Question: I'm trying to create a new use for an already implemented tool we use here at work, but I'm very sure I'm doing something wrong.
I can't figure out how to make it delete a row. And even more, I can figure out how to clone everything within .pt-entry, and have it replicated inside of the incremental .pt-entry...but without the user filled in info.
Hopefully this makes sense.
You can check out my <URL>, but here's the code breakdown for the rest of yous:
HTML:
'''
<table class="manage-pt" id="0">
<tr class="pt-entry">
<td class="pt-toggle-group">
<input type="button" class="pt-button togPTbutton" value="?" />
<input type="button" class="pt-button addPTbutton" value="+" />
<input type="button" class="pt-button delPTbutton" value="-" />
</td>
<td class="pt-values">
<div>
<input type="text" class="vendor" placeholder="Vendor Name" />
</div>
<div>
<textarea class="ptCode" name="ptCode" placeholder="Pixel Tag Code" ></textarea>
</div>
<div class="page-select">
<select>
<option value="AllPages">All Pages</option>
<option value="HomePage">HomePage</option>
<option value="VehicleDetailsPage">VehicleDetailsPage</option>
<option value="VehicleSearchResults">VehicleSearchResults</option>
<option value="ContactUsForm">ContactUsForm</option>
</select>
</div>
<div class="area-checkboxes">
<p class="wheretosave">Where?</p>
<input type="checkbox" name="head" /><label for="head">Head</label>
<input type="checkbox" name="body" /><label for="body">Body</label>
</div>
<div class="save-pt">
<input value="SAVE" type="submit" />
</div>
</td>
</tr>
</table>
'''
JavaScript:
'''
// HIDES CURRENT PT & CHANGES TOGGLE BUTTON ICON WHEN CLICKED
$('.togPTbutton').click(function(){
$('.pt-values').slideToggle(25, function() {
if ($('.pt-values').is(':hidden')) {
$('input.togPTbutton').val('?');
}else{
$('input.togPTbutton').val('?');
}
});
});
$(document).ready(function () {
var table = $('.manage-pt'),
rows = $(table).find('tr'),
rowCount = $(rows).length,
addedRow = $(document.createElement('tr')),
addButton = $('.addPTbutton'),
removeButton = $('.delPTbutton');
function addRow(){
var thisRow = $(addedRow).clone(true);
$(thisRow).attr('class','.pt-entry-' + rowCount);
rowCount += 1;
$(thisRow).html('<td>row</td>');
$(table).append(thisRow);
}
function removeRow(){
var items = $(table).querySelectorAll('tr');
if (rowCount > 1) {
$(table).remove(items[rowCount - 1]);
rowCount -= 1;
}else{
alert('CANNOT DELETE LAST ROW');
}
}
addButton.click(function(e){
addRow();
});
removeButton.click(function(e){
removeRow();
});
});
'''
Should look close to something like this mockup ...

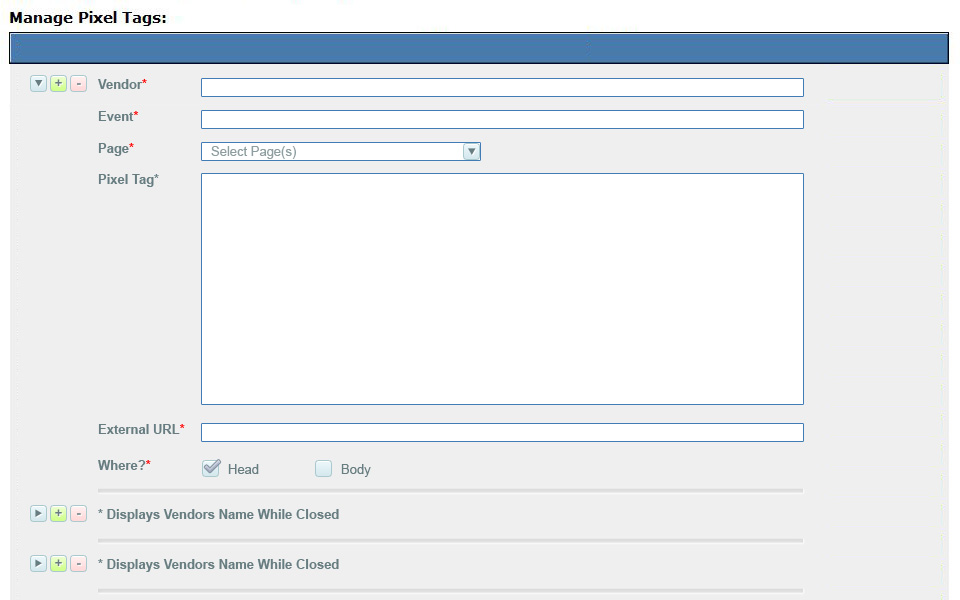
Answer: Alright, I think I found your problem. You are trying to call '$(table).querySelectorAll('tr')'. '.querySelectorAll' is a javascript function that you are using with a JQuery selector. This is where your 'removeRow()' function bombs. Try commenting that line out. Then, you will need to find a new way to select the last row, which can easily be done with this:
'''
$(table).find('tr:last').remove();
'''
Final form:
'''
function removeRow(){
//var items = $(table).querySelectorAll('tr');
if (rowCount > 1) {
//$(table).remove(items[rowCount - 1]);
$(table).find('tr:last').remove();
rowCount -= 1;
}
else
{
alert('CANNOT DELETE LAST ROW');
}
}
'''
If you want this to work in IE8 and older, you can use this JQuery since you have the number of rows:
'''
$(table).find('tr').eq(rowCount - 1).remove();
'''
in place of:
'''
$(table).find('tr:last').remove();
'''
JSFiddle: <URL>
EDIT: ------------------------------------------------------------------------------------
Alright, I found a solution being able to delete the current row.
First, allow a parameter into your removeRow function and switch the selector to use 'closest':
'''
function removeRow(currRow){
//var items = $(table).querySelectorAll('tr');
if (rowCount > 1) {
//$(table).remove(items[rowCount - 1]);
currRow.closest('tr').remove();
rowCount -= 1;
}
else
{
alert('CANNOT DELETE LAST ROW');
}
}
'''
Then you will need to modify your '.click' function so that it will change dynamically as you add/remove rows/buttons. Also, note the parameter so it knows which row's button is clicked.
'''
//removeButton.click(function(e){
$('body').on("click", ".delPTbutton", function(e) {
removeRow($(this)); //Note the parameter that we added so it knows which row to remove
});
'''
JSfiddle: <URL>